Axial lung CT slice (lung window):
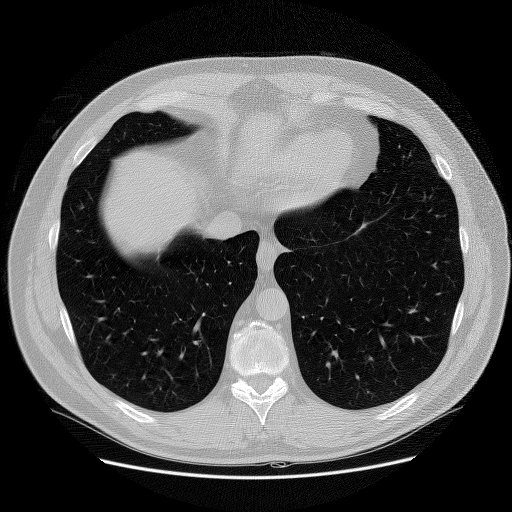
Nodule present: no